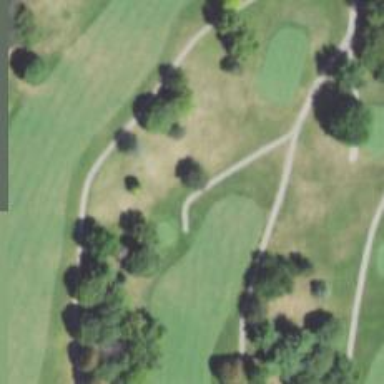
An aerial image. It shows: Service road used as golf cart path.